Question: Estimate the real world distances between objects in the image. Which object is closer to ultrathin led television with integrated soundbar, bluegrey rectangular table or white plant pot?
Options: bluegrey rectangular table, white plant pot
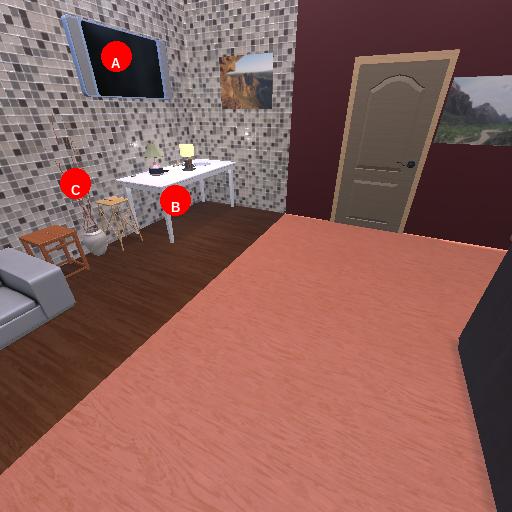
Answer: bluegrey rectangular table